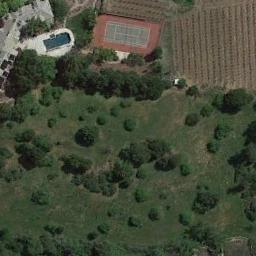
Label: tennis_court